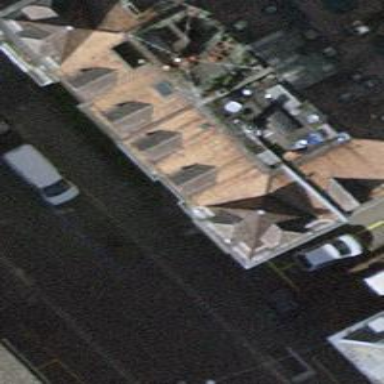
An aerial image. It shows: Restaurant.